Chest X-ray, PA view. Patient: 50 years old, sex M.
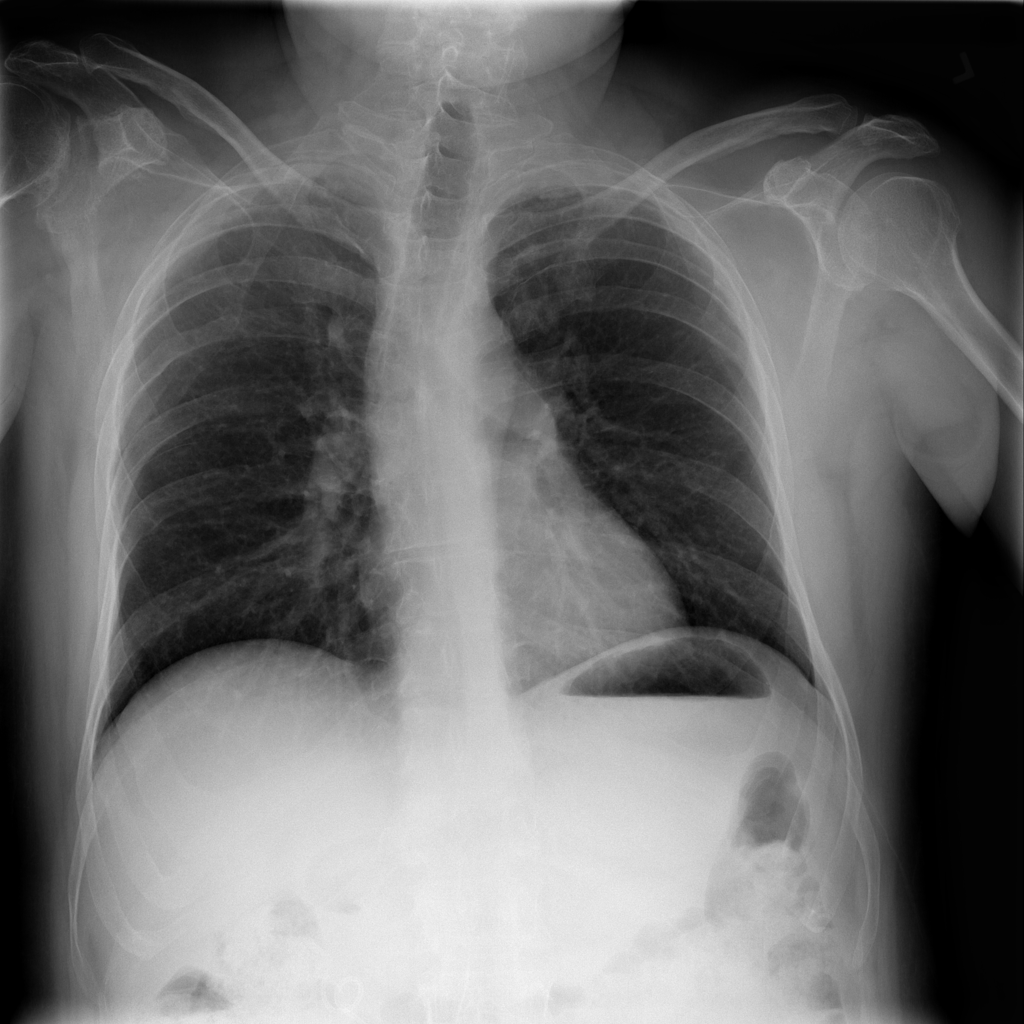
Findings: No Finding